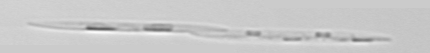
Label: Pseudo-nitzschia